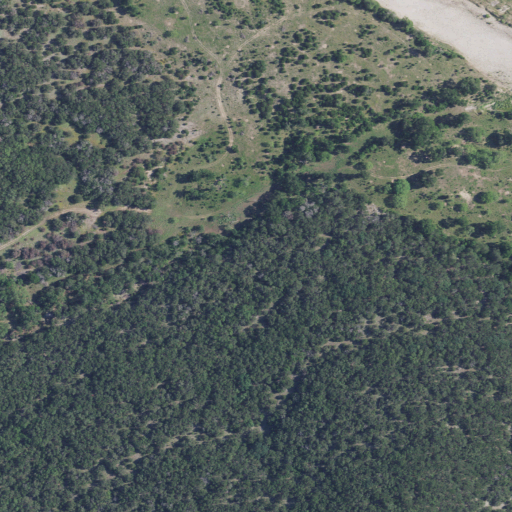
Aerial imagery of valley in Texas named Turkey Hollow containing evergreen forest, grassland, shrub, and barren land